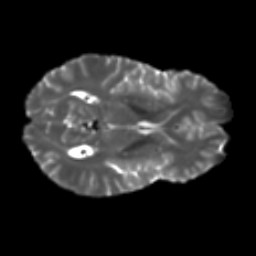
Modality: T2w
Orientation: axial
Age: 36
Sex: male
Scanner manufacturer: ge
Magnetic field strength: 3 T
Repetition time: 7.8 s
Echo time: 0.0618 s